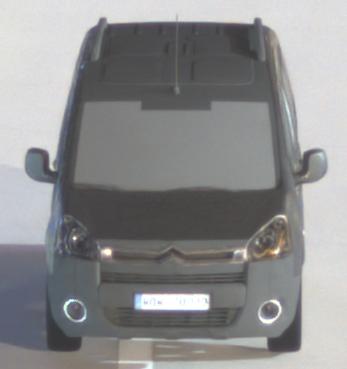
Make: Citroen
Model: Berlingo Kombi VTi 120
Detailed model: Berlingo (II) Kombi
Model produced from: 2009/12
Model produced until: 2012/03
Doors: 5
Color: gray
Road condition: dry road
Daytime: night
Contrast: high contrast